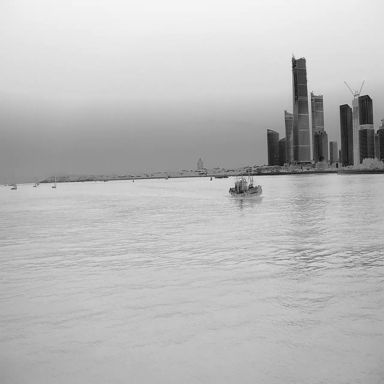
There are five objects shown in the infrared image, including three sailboats, a bulk_carrier, and a container_ship.